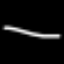
Label: line